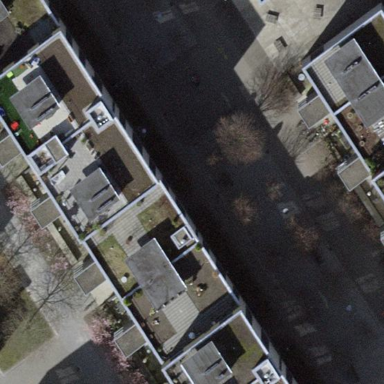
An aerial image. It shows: Modern apartment building with flat roof design.